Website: crate-barrel
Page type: billing-address
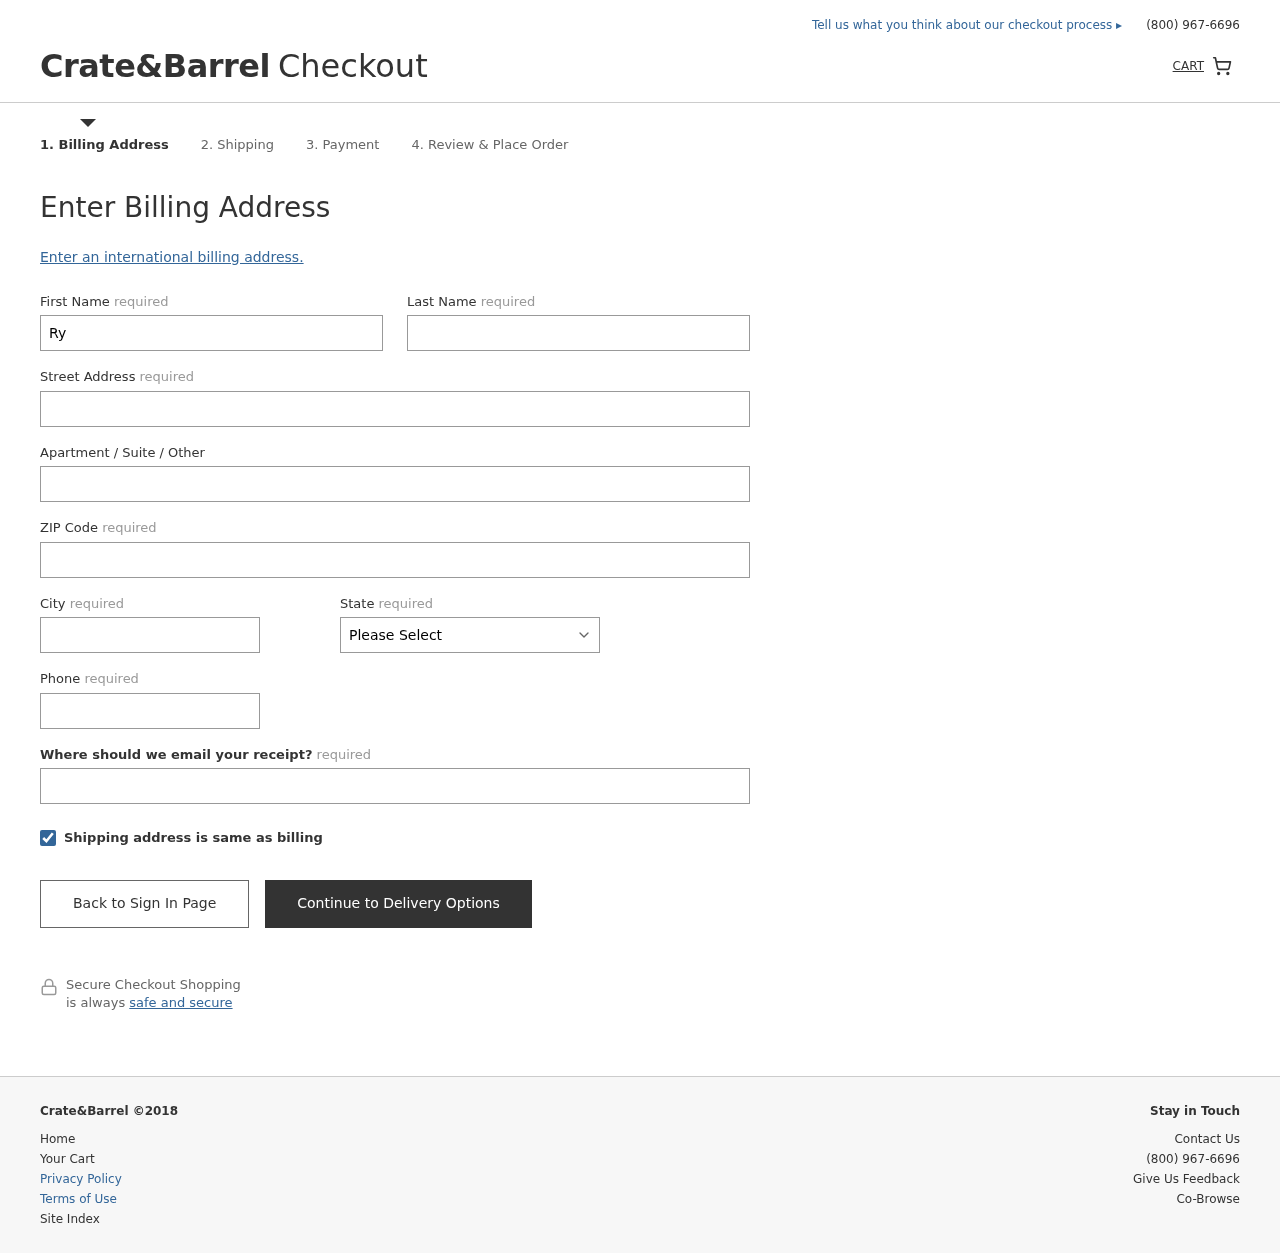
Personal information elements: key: PII_STATE
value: Nebraska
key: PII_FIRSTNAME
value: Ryan
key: PII_LASTNAME
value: Walter
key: PII_STREET
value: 5012 Lauren Mount Suite 212
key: PII_POSTCODE
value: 36394
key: PII_CITY
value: East Melissafort
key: PII_PHONE
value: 9949467959
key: PII_EMAIL
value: rwalter@yahoo.com